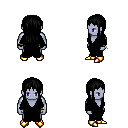
a pixel art fantasy rpg character, male body template, dark elf, purple skin, black robe, metal pants, black unkempt hairstyle, bracelets, gold boots, four views (front, back, left, right), 2x2 character sprite sheet, small pixel art, hard edges, no anti-aliasing